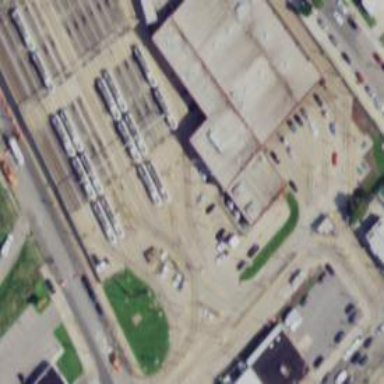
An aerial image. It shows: Tram railway running through service yard with electrified contact lines.